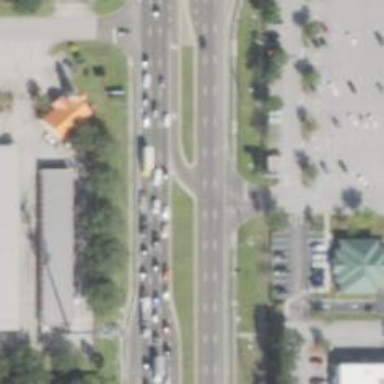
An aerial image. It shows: Primary link highway with asphalt surface.